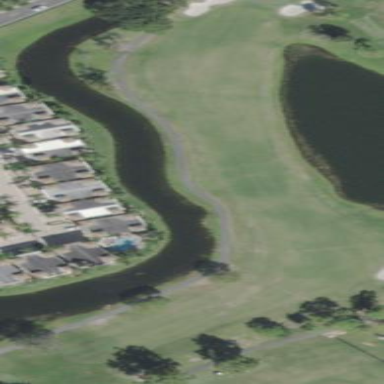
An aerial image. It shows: Grassy area designated as golf fairway.